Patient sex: M
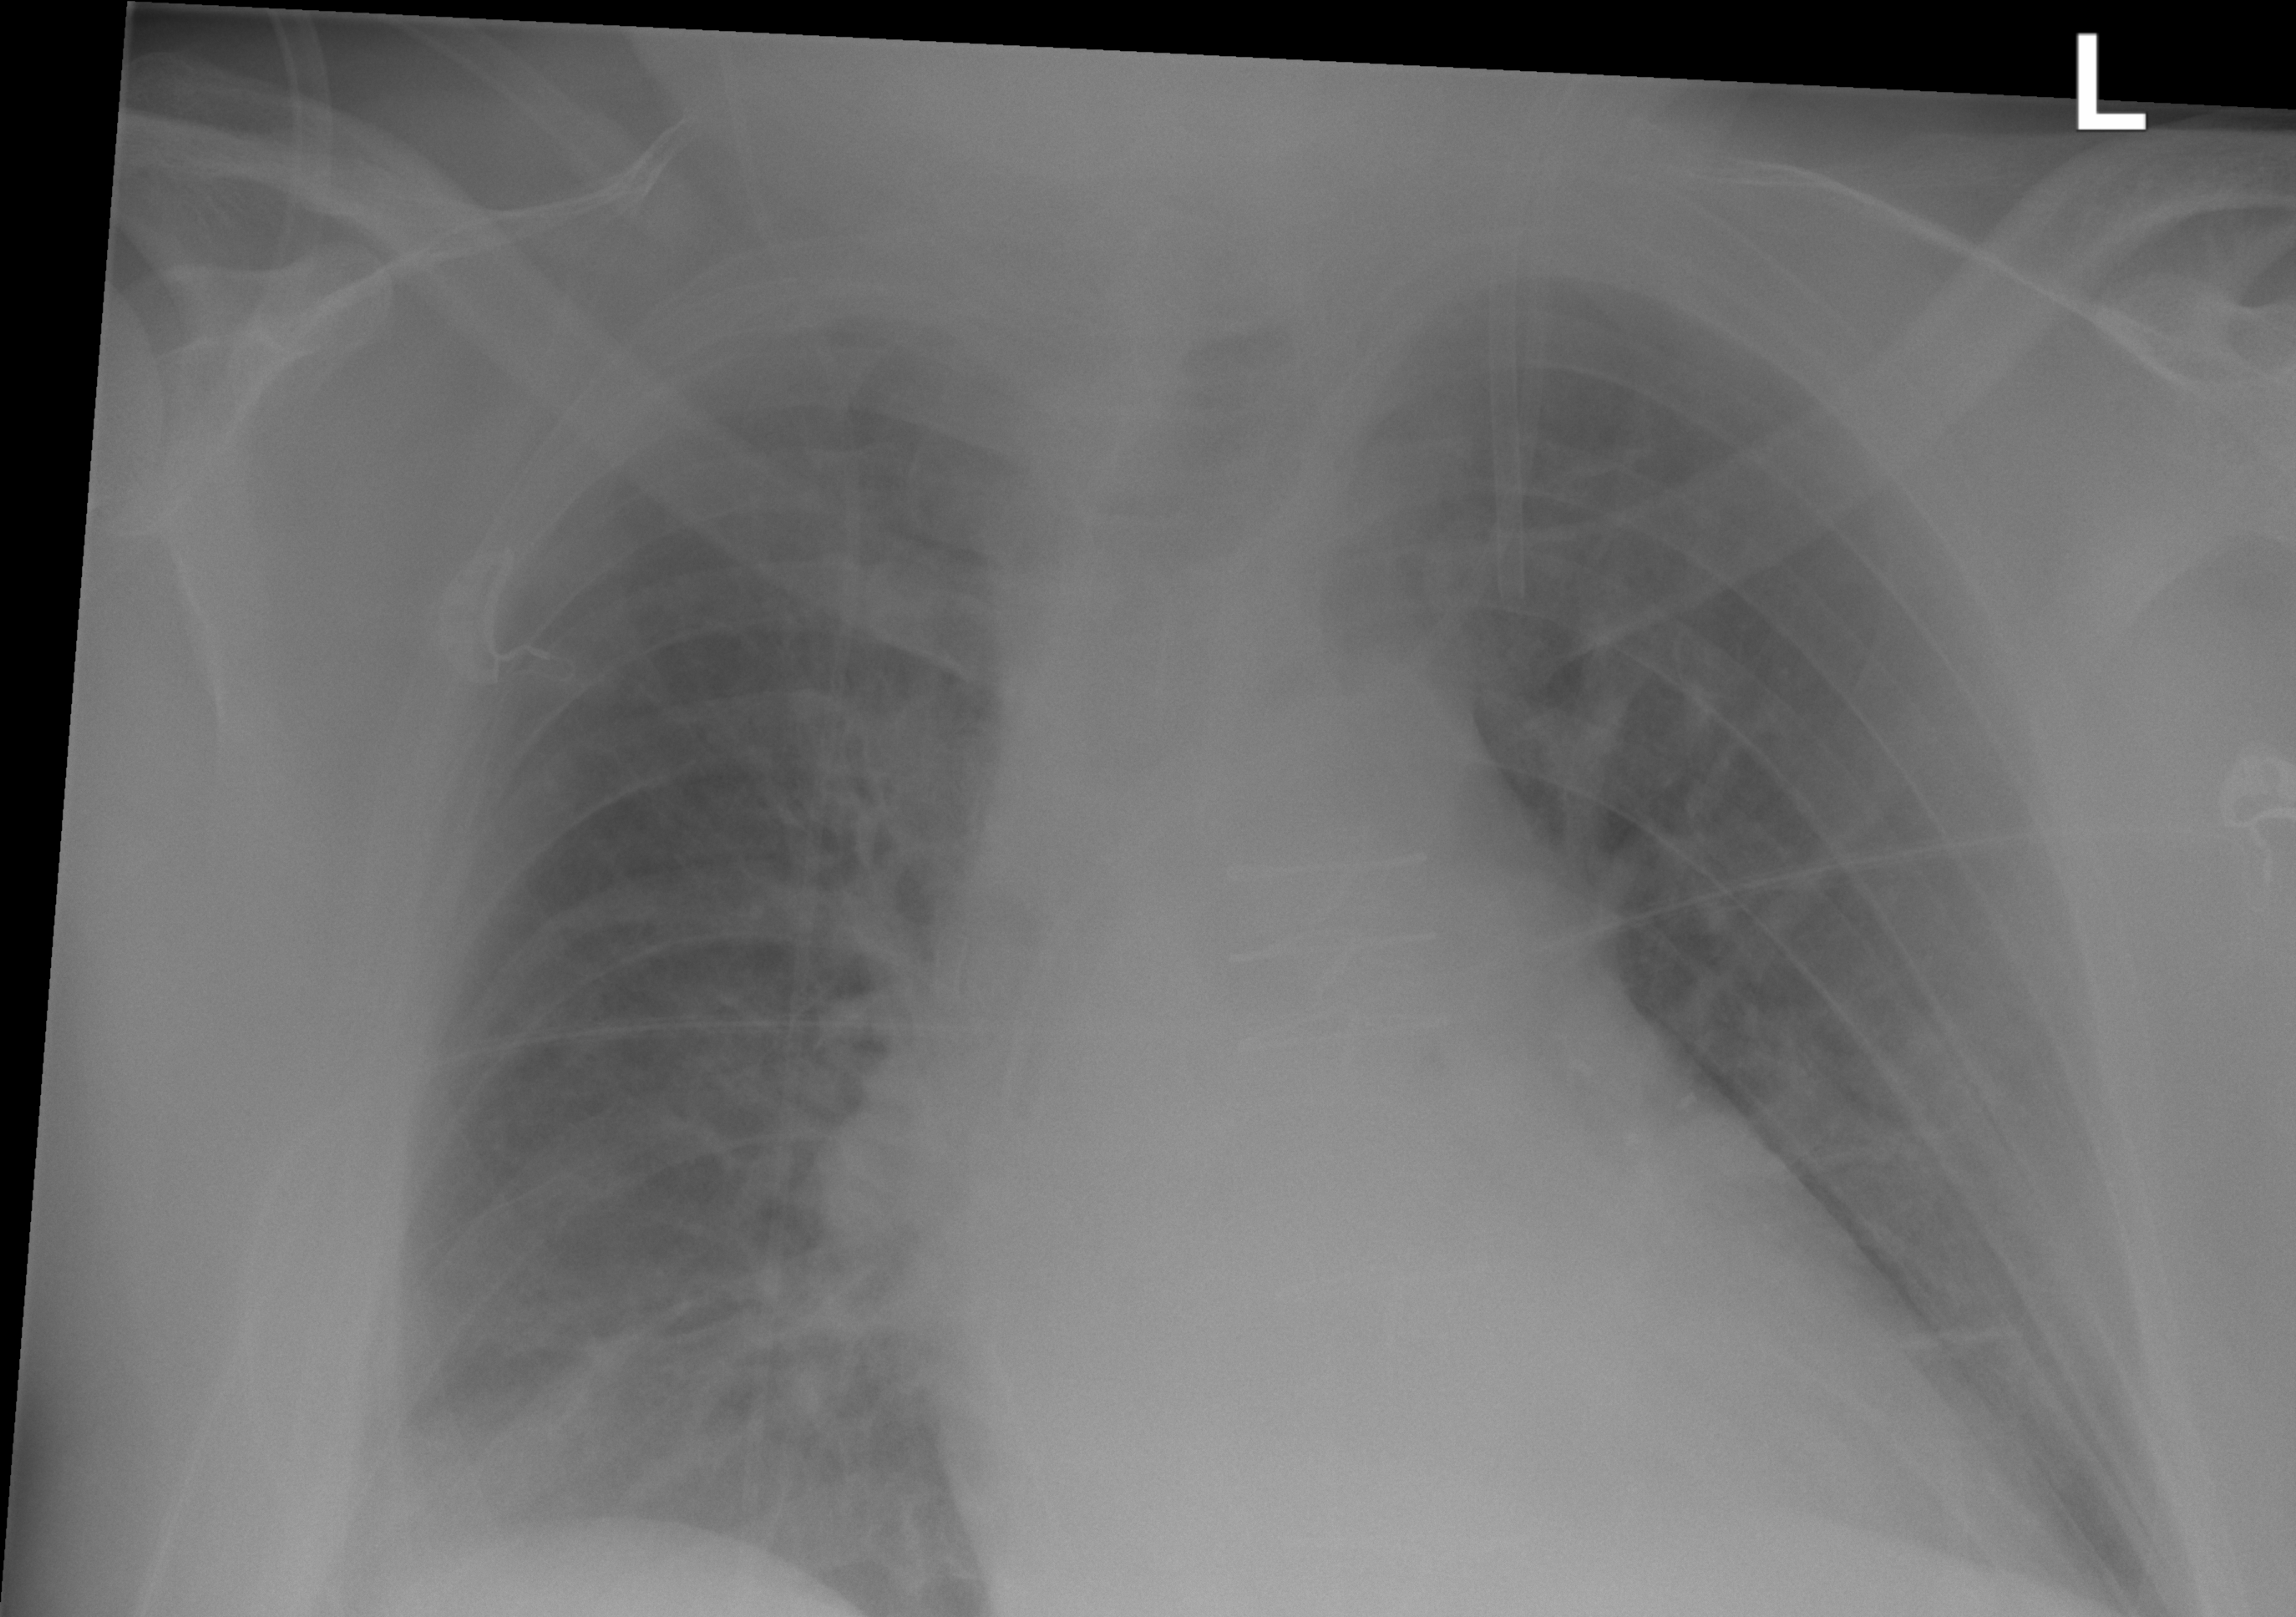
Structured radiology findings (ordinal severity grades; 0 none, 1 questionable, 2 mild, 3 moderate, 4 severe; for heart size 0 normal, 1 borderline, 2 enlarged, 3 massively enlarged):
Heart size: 0
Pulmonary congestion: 0
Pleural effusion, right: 0
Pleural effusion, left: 0
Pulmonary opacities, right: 1
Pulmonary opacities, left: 0
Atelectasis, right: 1
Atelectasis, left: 1